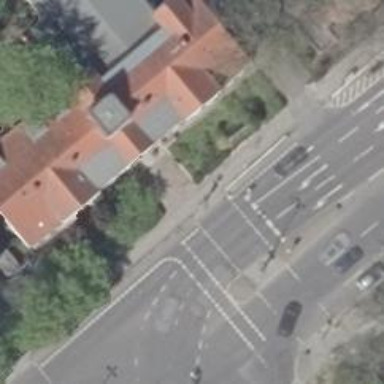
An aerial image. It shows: Crossing with traffic signals.